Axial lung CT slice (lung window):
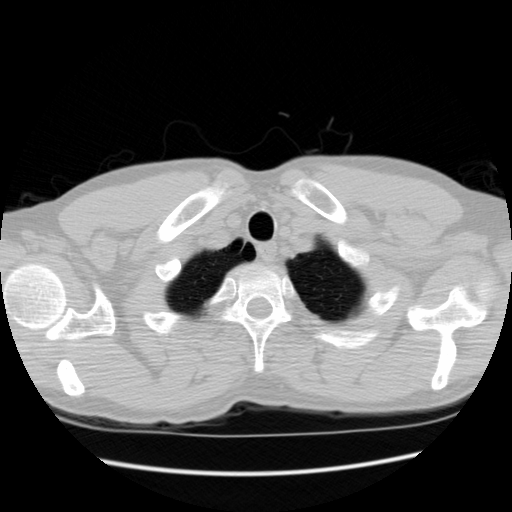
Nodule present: no